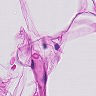
Metastatic tissue present: no